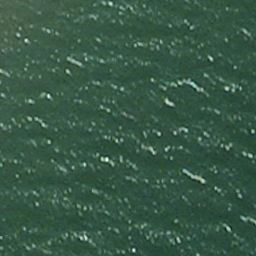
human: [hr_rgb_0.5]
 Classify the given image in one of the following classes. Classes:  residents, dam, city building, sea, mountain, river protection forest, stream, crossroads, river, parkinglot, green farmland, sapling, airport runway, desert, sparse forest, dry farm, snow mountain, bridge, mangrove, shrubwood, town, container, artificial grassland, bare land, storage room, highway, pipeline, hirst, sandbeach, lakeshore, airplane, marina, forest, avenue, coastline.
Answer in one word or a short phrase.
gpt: sea